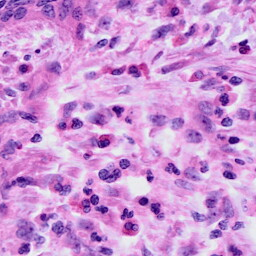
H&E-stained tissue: Cervix